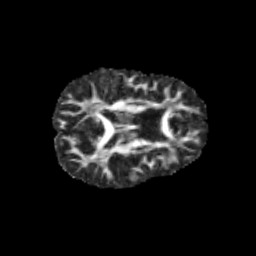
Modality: FA
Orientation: axial
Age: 13
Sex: female
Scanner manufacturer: siemens
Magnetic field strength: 3 T
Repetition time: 3.8 s
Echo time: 0.07 s